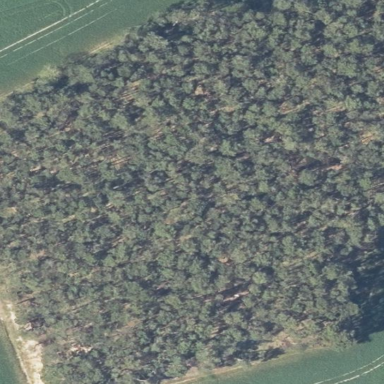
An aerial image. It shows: Forest area.